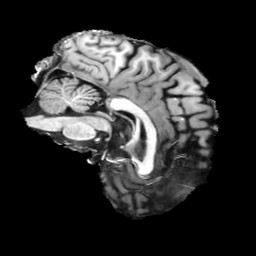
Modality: T1w
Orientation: sagittal
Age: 64
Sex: male
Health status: ill